Question: All of the contrived examples that I've found of convolution in feature recognition "simplify" the convolution operation by having pixel values of either 1 or -1. It makes for a really simple operation (multiply input pixel by filter pixel, sum results, then divide by number of pixels):

However, it's not really helpful for most images where pixel values will have ranges. E.g. (0.0-1.0), or (0-255).
I can't find an example anywhere of which algorithm to use for these input values. I tried summing the difference for each pixel, then dividing by the number of pixels to get an overall "error". Activation then equals max - error. E.g. 255 - error, or 1.0 - error.
It will never output a negative value though so I don't see the need for a ReLU layer. This makes me suspect it's a naive approach and wouldn't actually work, but I'm not sure why.
So what is the operation used when the input data is something other than 1/-1?
Here's the example I've been looking at: <URL>
And the convolution operation it describes:
> To calculate the match of a feature to a patch of the image, simply multiply each pixel in the feature by the value of the corresponding pixel in the image. Then add up the answers and divide by the total number of pixels in the feature. If both pixels are white (a value of 1) then 1 * 1 = 1. If both are black, then (-1) * (-1) = 1. Either way, every matching pixel results in a 1. Similarly, any mismatch is a -1.
A concrete example of why I don't think this works for pixels with a value of '[0.0,1.0]'. Say we have a 1x1 filter with the value '[0.5]'. If we run that over an input pixel whose value is '0.5' then we get '0.25'.
Similarly, if we're using color ranges of '[0,255]' then we easily end up with values > 255. Although I'm not sure that matters as it's no longer pixel data; it's activation in a feature map, right?
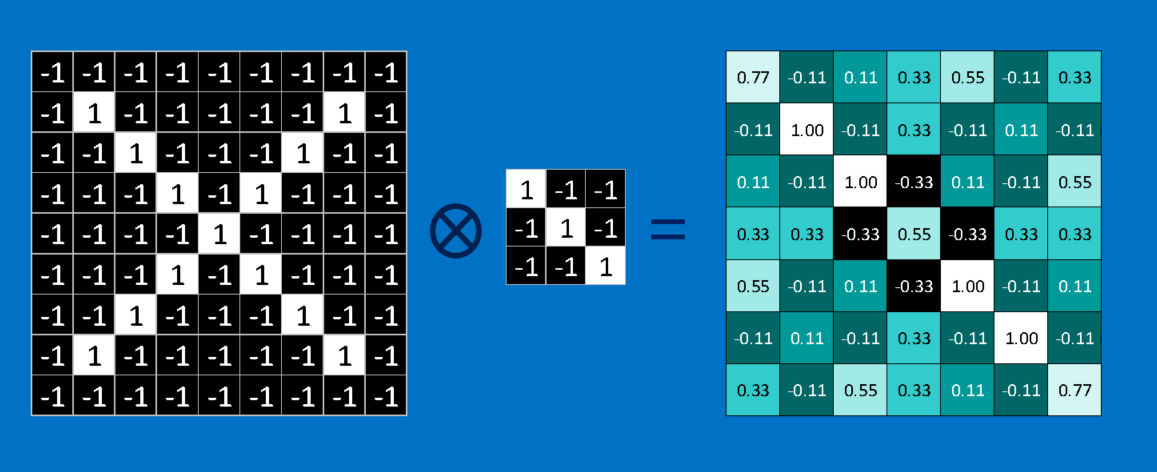
Answer: Typically you use the convolution for each pixel. So each pixel is the sum of all of those pixels with all of those weights. So it's 0.77 * that corner pixel, 0.33 * that other corner, and all of those values are added up and put into the center. Usually crimped. Then the same is done for all the other pixels without overlapping any of the data.
The value of the next version of that pixel is the sum of several pixels. Sometimes this is given with weights. So rather than multiply by -1, we multiply by the weight of each of those pixels.
You would typically normalize the convolution weights. In this case 9.444444444444444 and divide the sum of the various pixels at various weights by that amount. But, this is clearly Canny Edge Detection which means the point is to exceed the given range and divide up just the edges. Which means depending on the kernel it might well allow for a max of 9.44x the top range. And a bottom range of a negative value. Then you crimp the routine and have the given pixel truncated into the range of 0-255 or 0.0-1.0 (depending on what you're using). This loses a lot of data but that's the point, it wants to lose the noise and keep the edges.